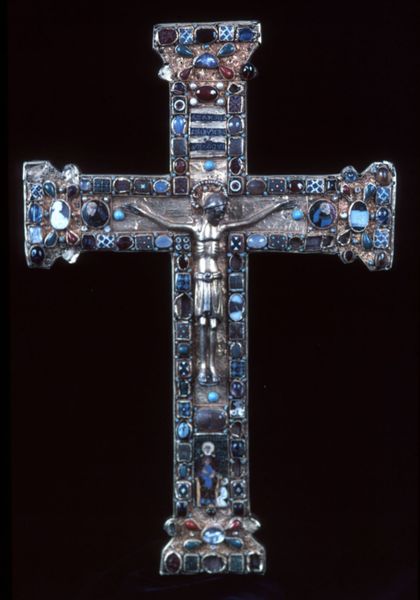
Titel: Mathildenkreuz
Standort: Essen, Dom/Domschatz (EU - D - NRW)
Schlagwörter: blau, mann, hintergrund, schmuck, schwarz, silber, steine, kirche, diamanten, edelsteine, thron, glanz, kreuz, heiligenschein, jesus, kreuzigung, mittelalter, edelstein, heilig, saphir, lapislazulie